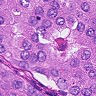
Metastatic tissue present: yes